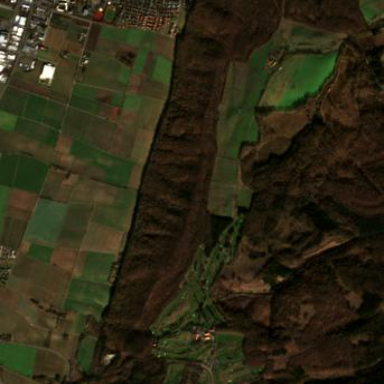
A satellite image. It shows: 18-hole golf course as part of the leisure land designated for golfing.